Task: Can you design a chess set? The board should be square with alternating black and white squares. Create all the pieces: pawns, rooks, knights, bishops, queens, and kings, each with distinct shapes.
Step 4991:
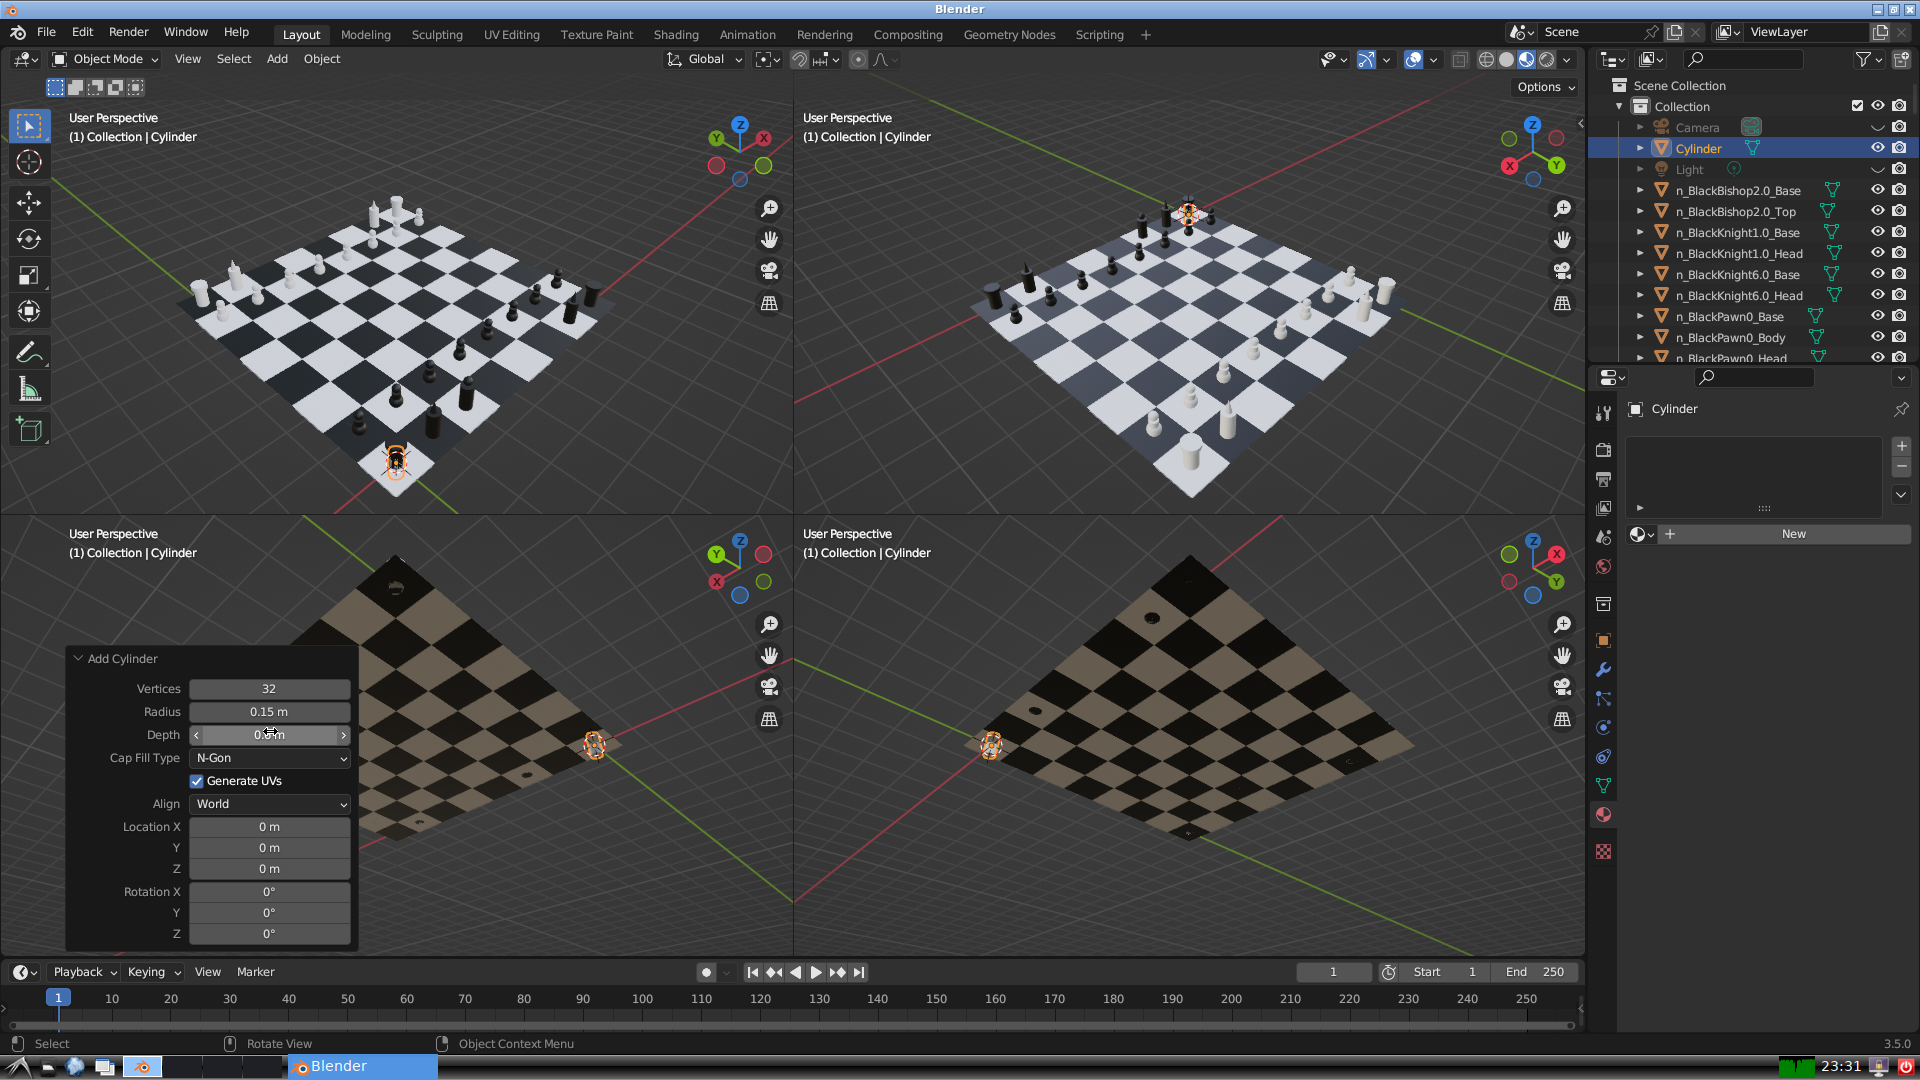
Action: click: no